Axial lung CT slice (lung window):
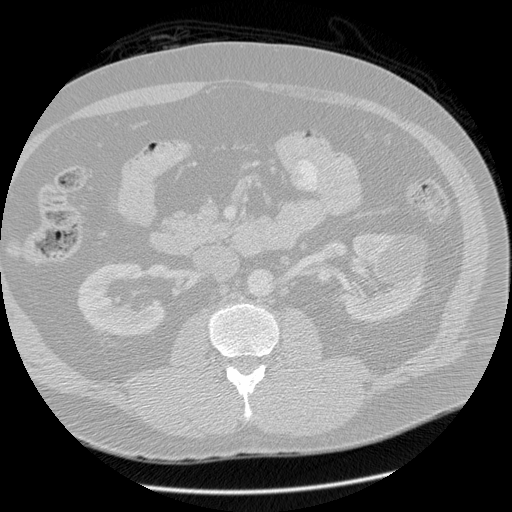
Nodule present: no